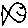
Label: fish